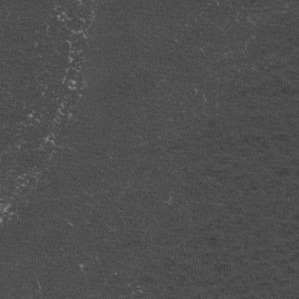
Label: frost